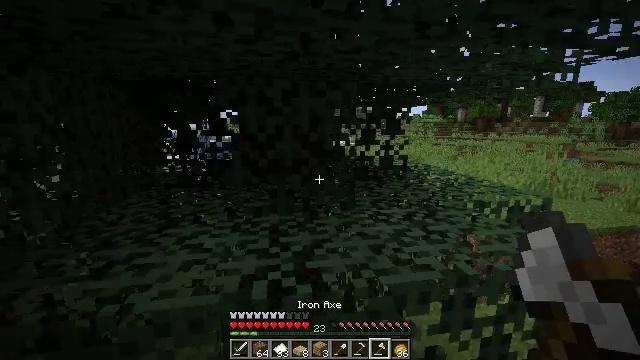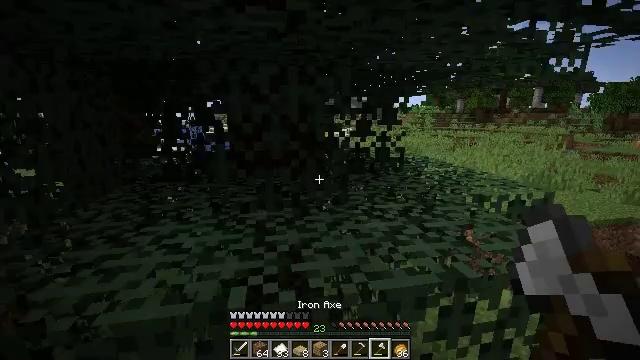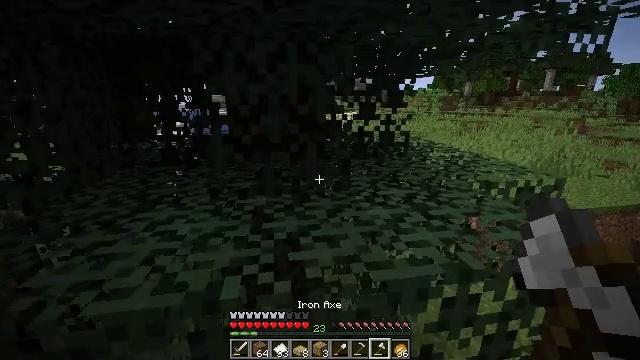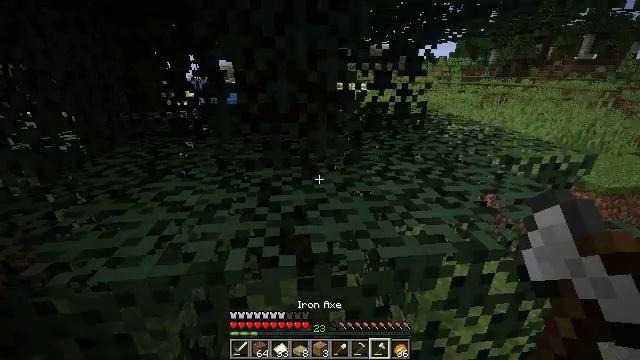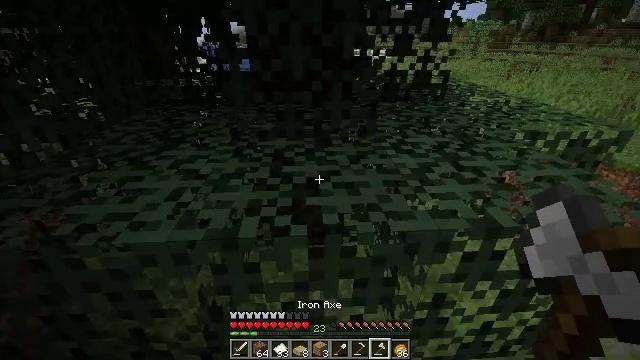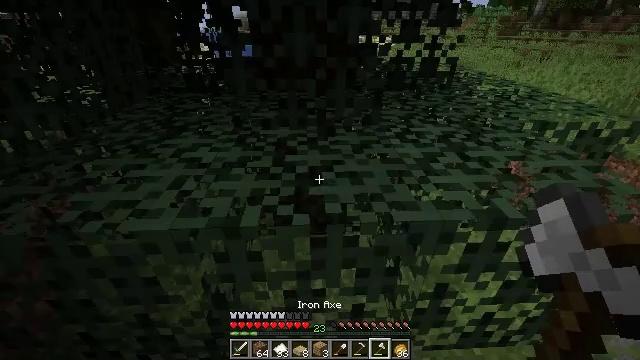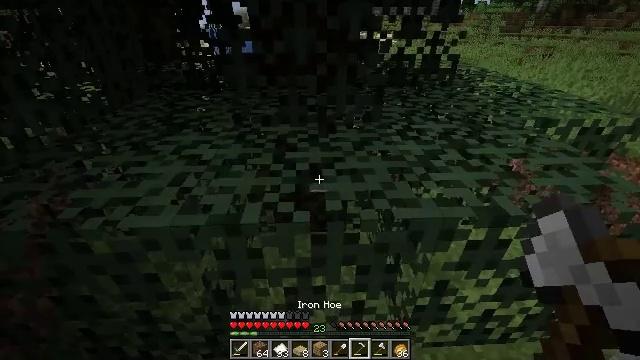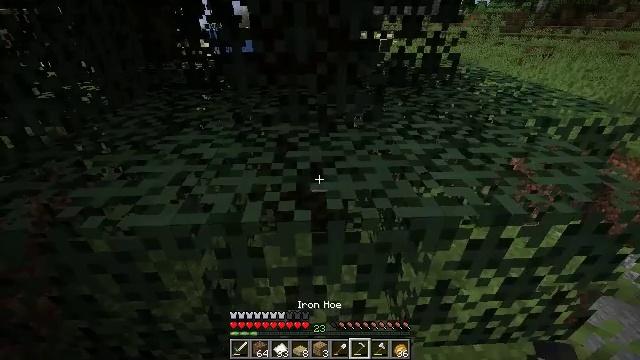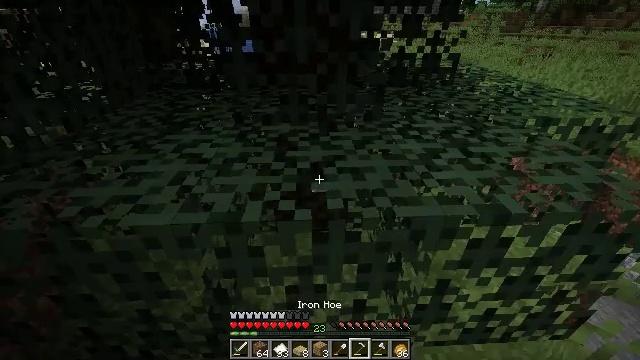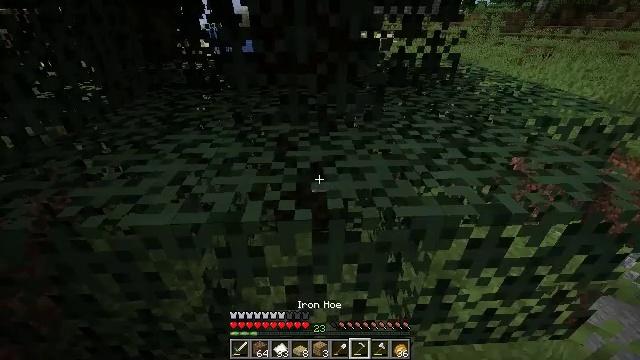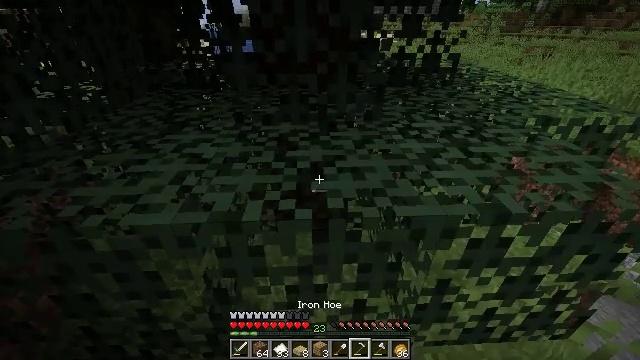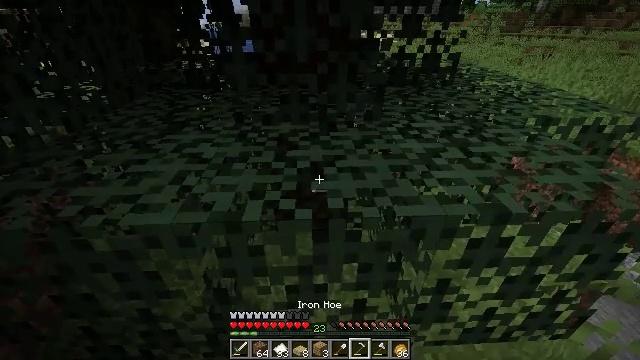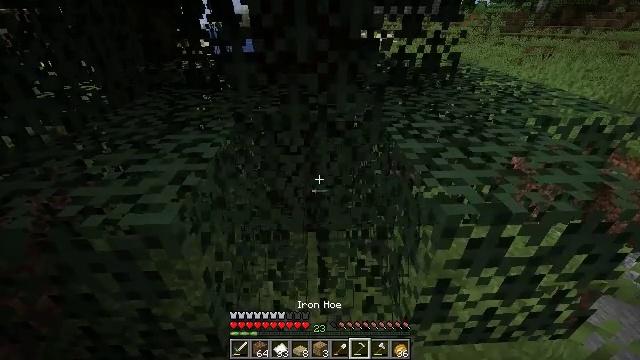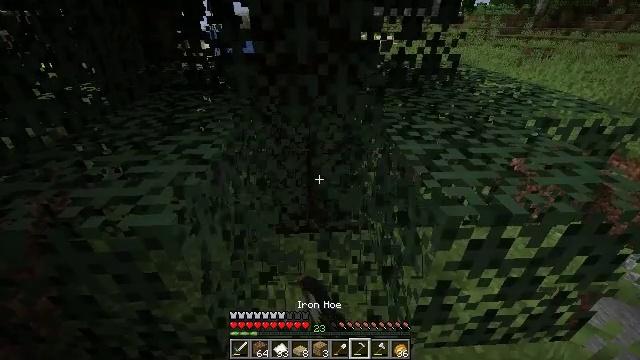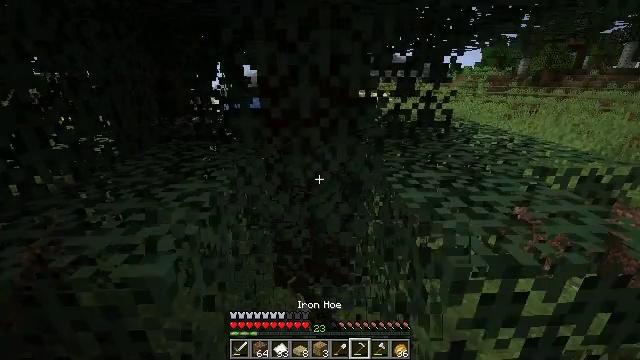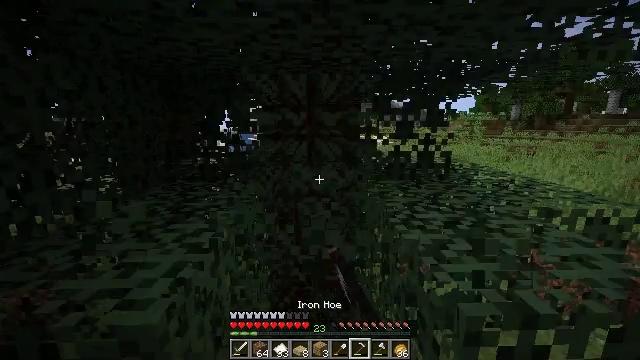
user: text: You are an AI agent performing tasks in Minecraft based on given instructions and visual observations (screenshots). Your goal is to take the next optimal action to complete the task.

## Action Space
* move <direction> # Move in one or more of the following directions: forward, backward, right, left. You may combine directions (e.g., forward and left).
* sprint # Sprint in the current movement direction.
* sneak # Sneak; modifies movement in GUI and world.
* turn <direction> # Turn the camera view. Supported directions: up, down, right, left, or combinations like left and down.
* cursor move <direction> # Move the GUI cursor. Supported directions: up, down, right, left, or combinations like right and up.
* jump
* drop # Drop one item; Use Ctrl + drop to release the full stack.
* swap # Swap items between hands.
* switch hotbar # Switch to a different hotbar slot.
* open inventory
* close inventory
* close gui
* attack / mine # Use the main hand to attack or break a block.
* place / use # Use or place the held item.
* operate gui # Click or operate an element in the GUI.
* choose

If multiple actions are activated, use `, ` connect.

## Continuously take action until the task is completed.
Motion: motion action
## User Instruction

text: Collect spruce leaves for landscaping.
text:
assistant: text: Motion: turn down
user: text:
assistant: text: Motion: turn down
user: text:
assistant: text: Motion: turn left and down
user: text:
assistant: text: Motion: turn left and down
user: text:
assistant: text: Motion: turn down
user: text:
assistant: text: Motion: no_op
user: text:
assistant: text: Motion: no_op
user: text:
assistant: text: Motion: no_op
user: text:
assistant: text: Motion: no_op
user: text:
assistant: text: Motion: no_op
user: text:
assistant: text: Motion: no_op
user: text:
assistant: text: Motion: attack / mine
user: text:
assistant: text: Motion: attack / mine
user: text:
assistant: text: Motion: turn up, attack / mine
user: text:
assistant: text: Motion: turn up, attack / mine
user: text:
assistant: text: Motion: turn up, attack / mine
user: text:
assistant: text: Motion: turn up, attack / mine
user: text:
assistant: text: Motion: turn up, attack / mine
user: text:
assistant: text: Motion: attack / mine
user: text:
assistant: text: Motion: attack / mine
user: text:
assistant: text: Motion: attack / mine
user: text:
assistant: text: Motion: attack / mine
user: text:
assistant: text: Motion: attack / mine